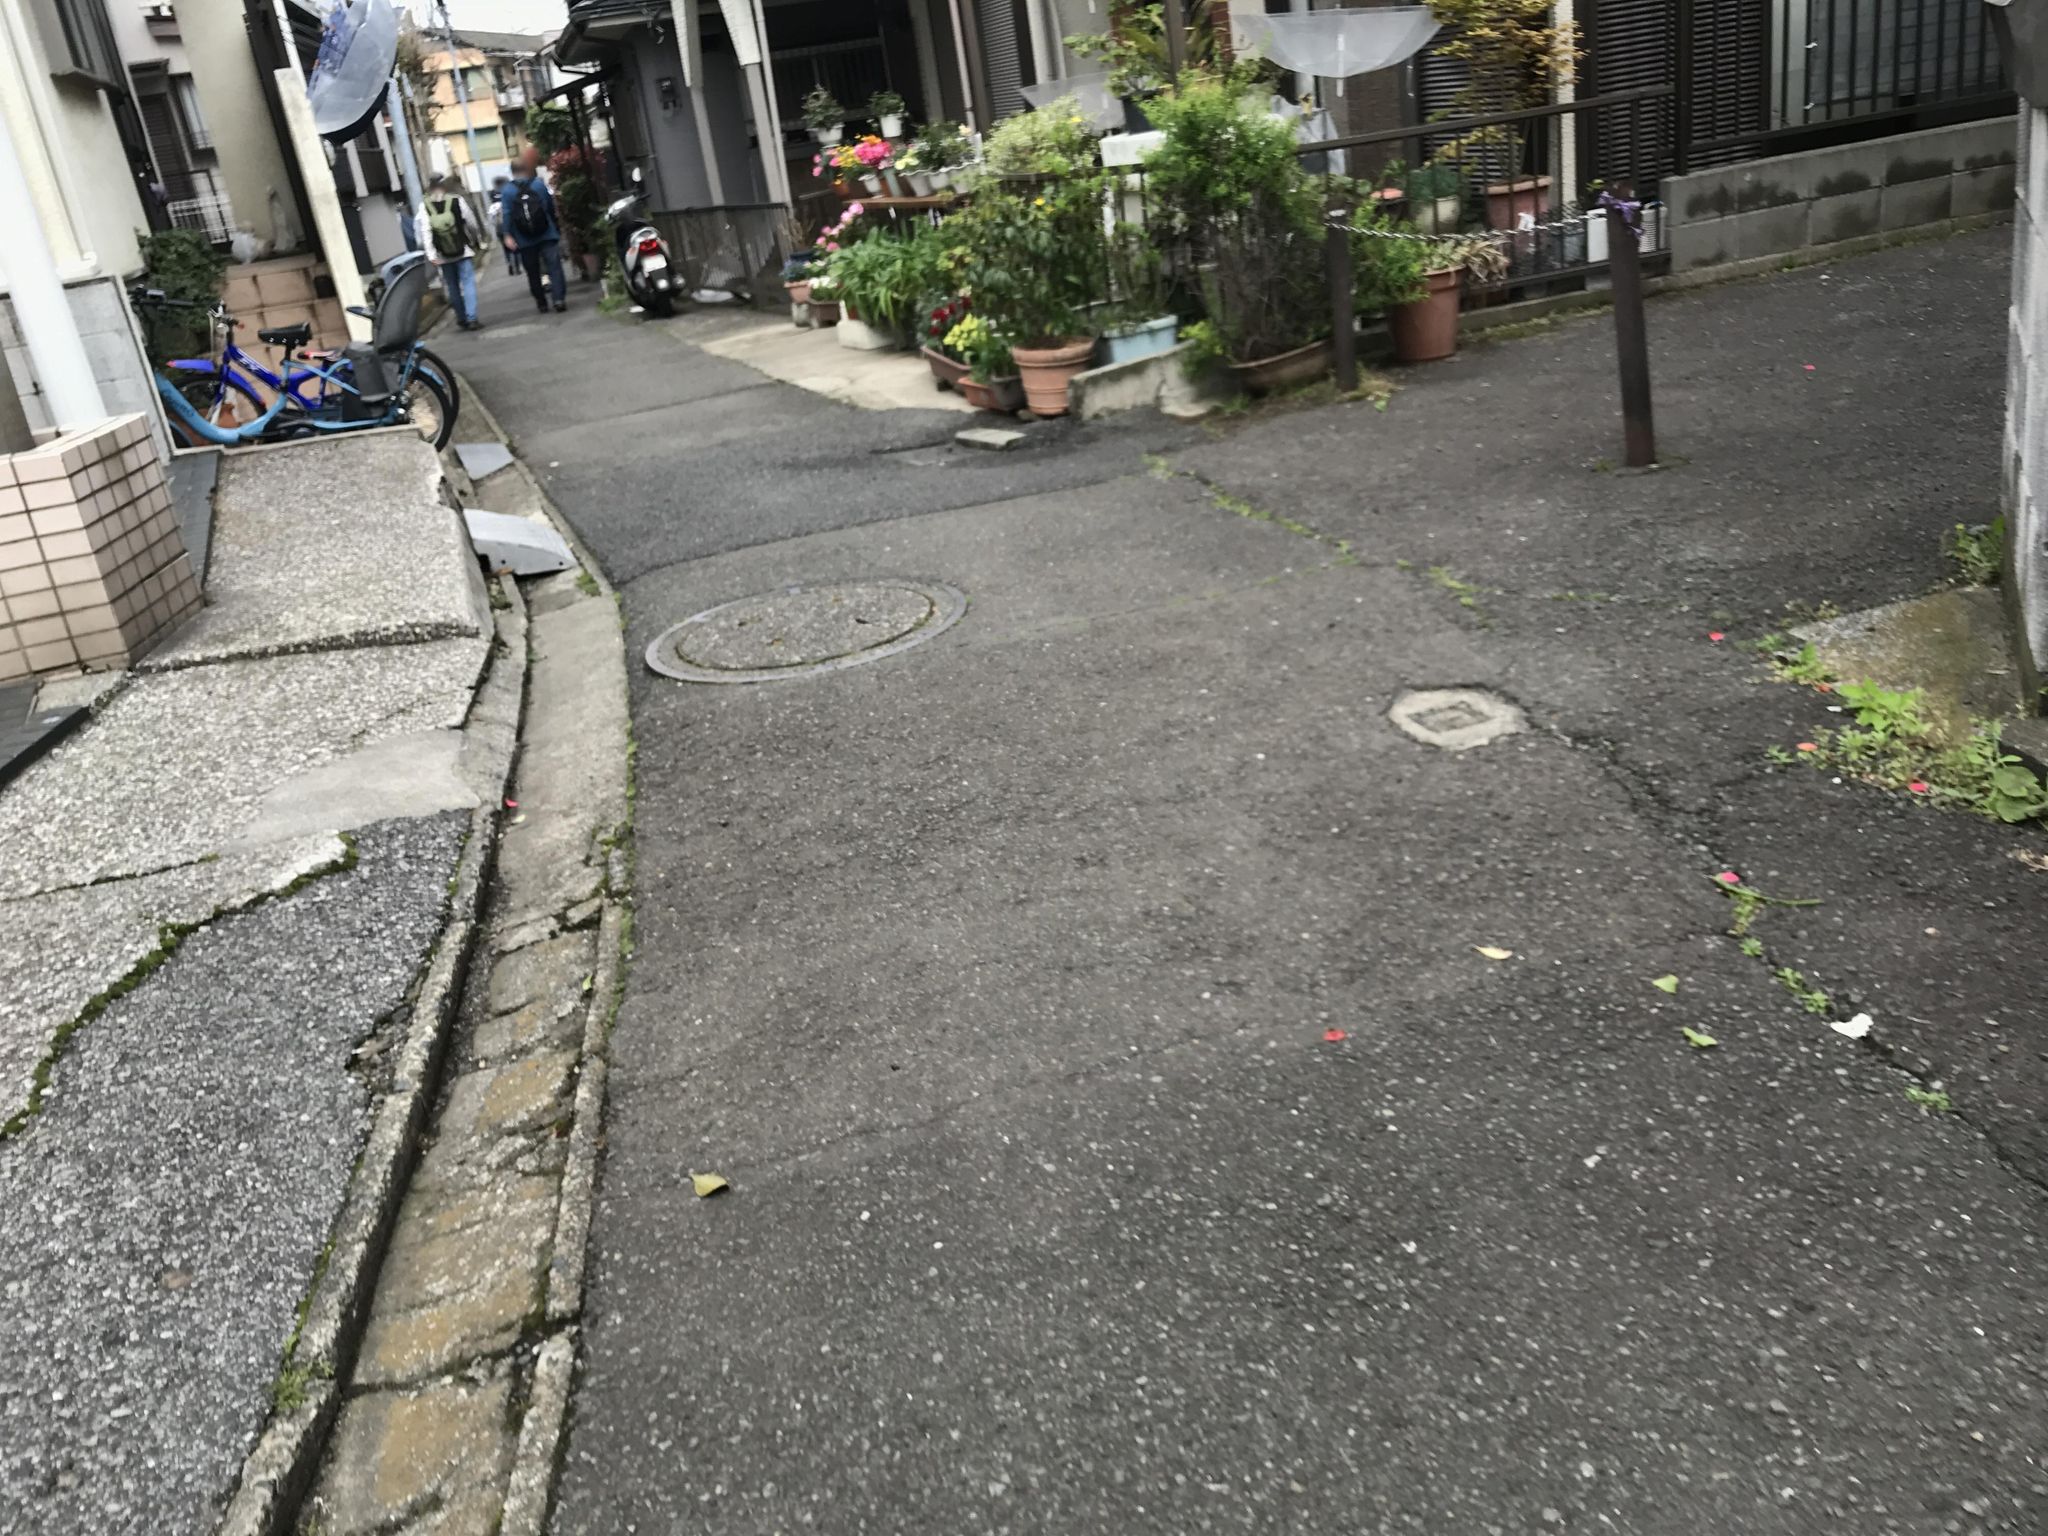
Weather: clear
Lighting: day
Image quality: good
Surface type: walking surface
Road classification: residential, footway
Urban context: urban centre
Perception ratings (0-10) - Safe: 2.92, Lively: 5.29, Beautiful: 5.85, Boring: 5.34, Depressing: 1.89, Wealthy: 6.41